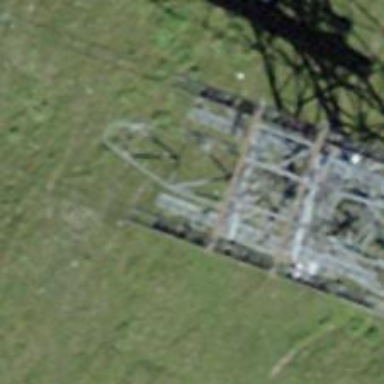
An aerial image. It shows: Pylon used for aerialway.